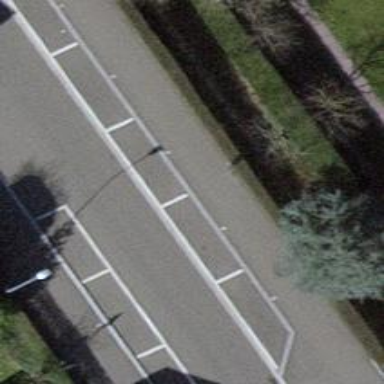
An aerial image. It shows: Street-side parking area.